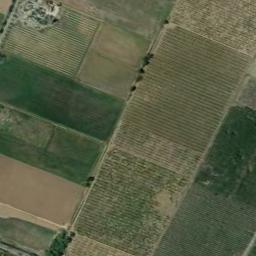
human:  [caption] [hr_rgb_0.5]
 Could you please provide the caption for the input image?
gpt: There are many rectangular farmlands of different shades .

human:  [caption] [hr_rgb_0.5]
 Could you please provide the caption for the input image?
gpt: Many neatly arranged dark green, light green, Tan mixed rectangular farmlands of different sizes .

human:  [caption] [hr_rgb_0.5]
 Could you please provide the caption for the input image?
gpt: There are some deep green and light green rectangular farmland .

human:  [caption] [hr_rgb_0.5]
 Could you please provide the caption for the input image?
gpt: Several rectangular farmlands of different colors and sizes are arranged in neat rows .

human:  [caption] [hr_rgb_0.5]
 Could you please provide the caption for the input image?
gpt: There are some green rectangular farmlands and a yellow one .